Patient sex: M
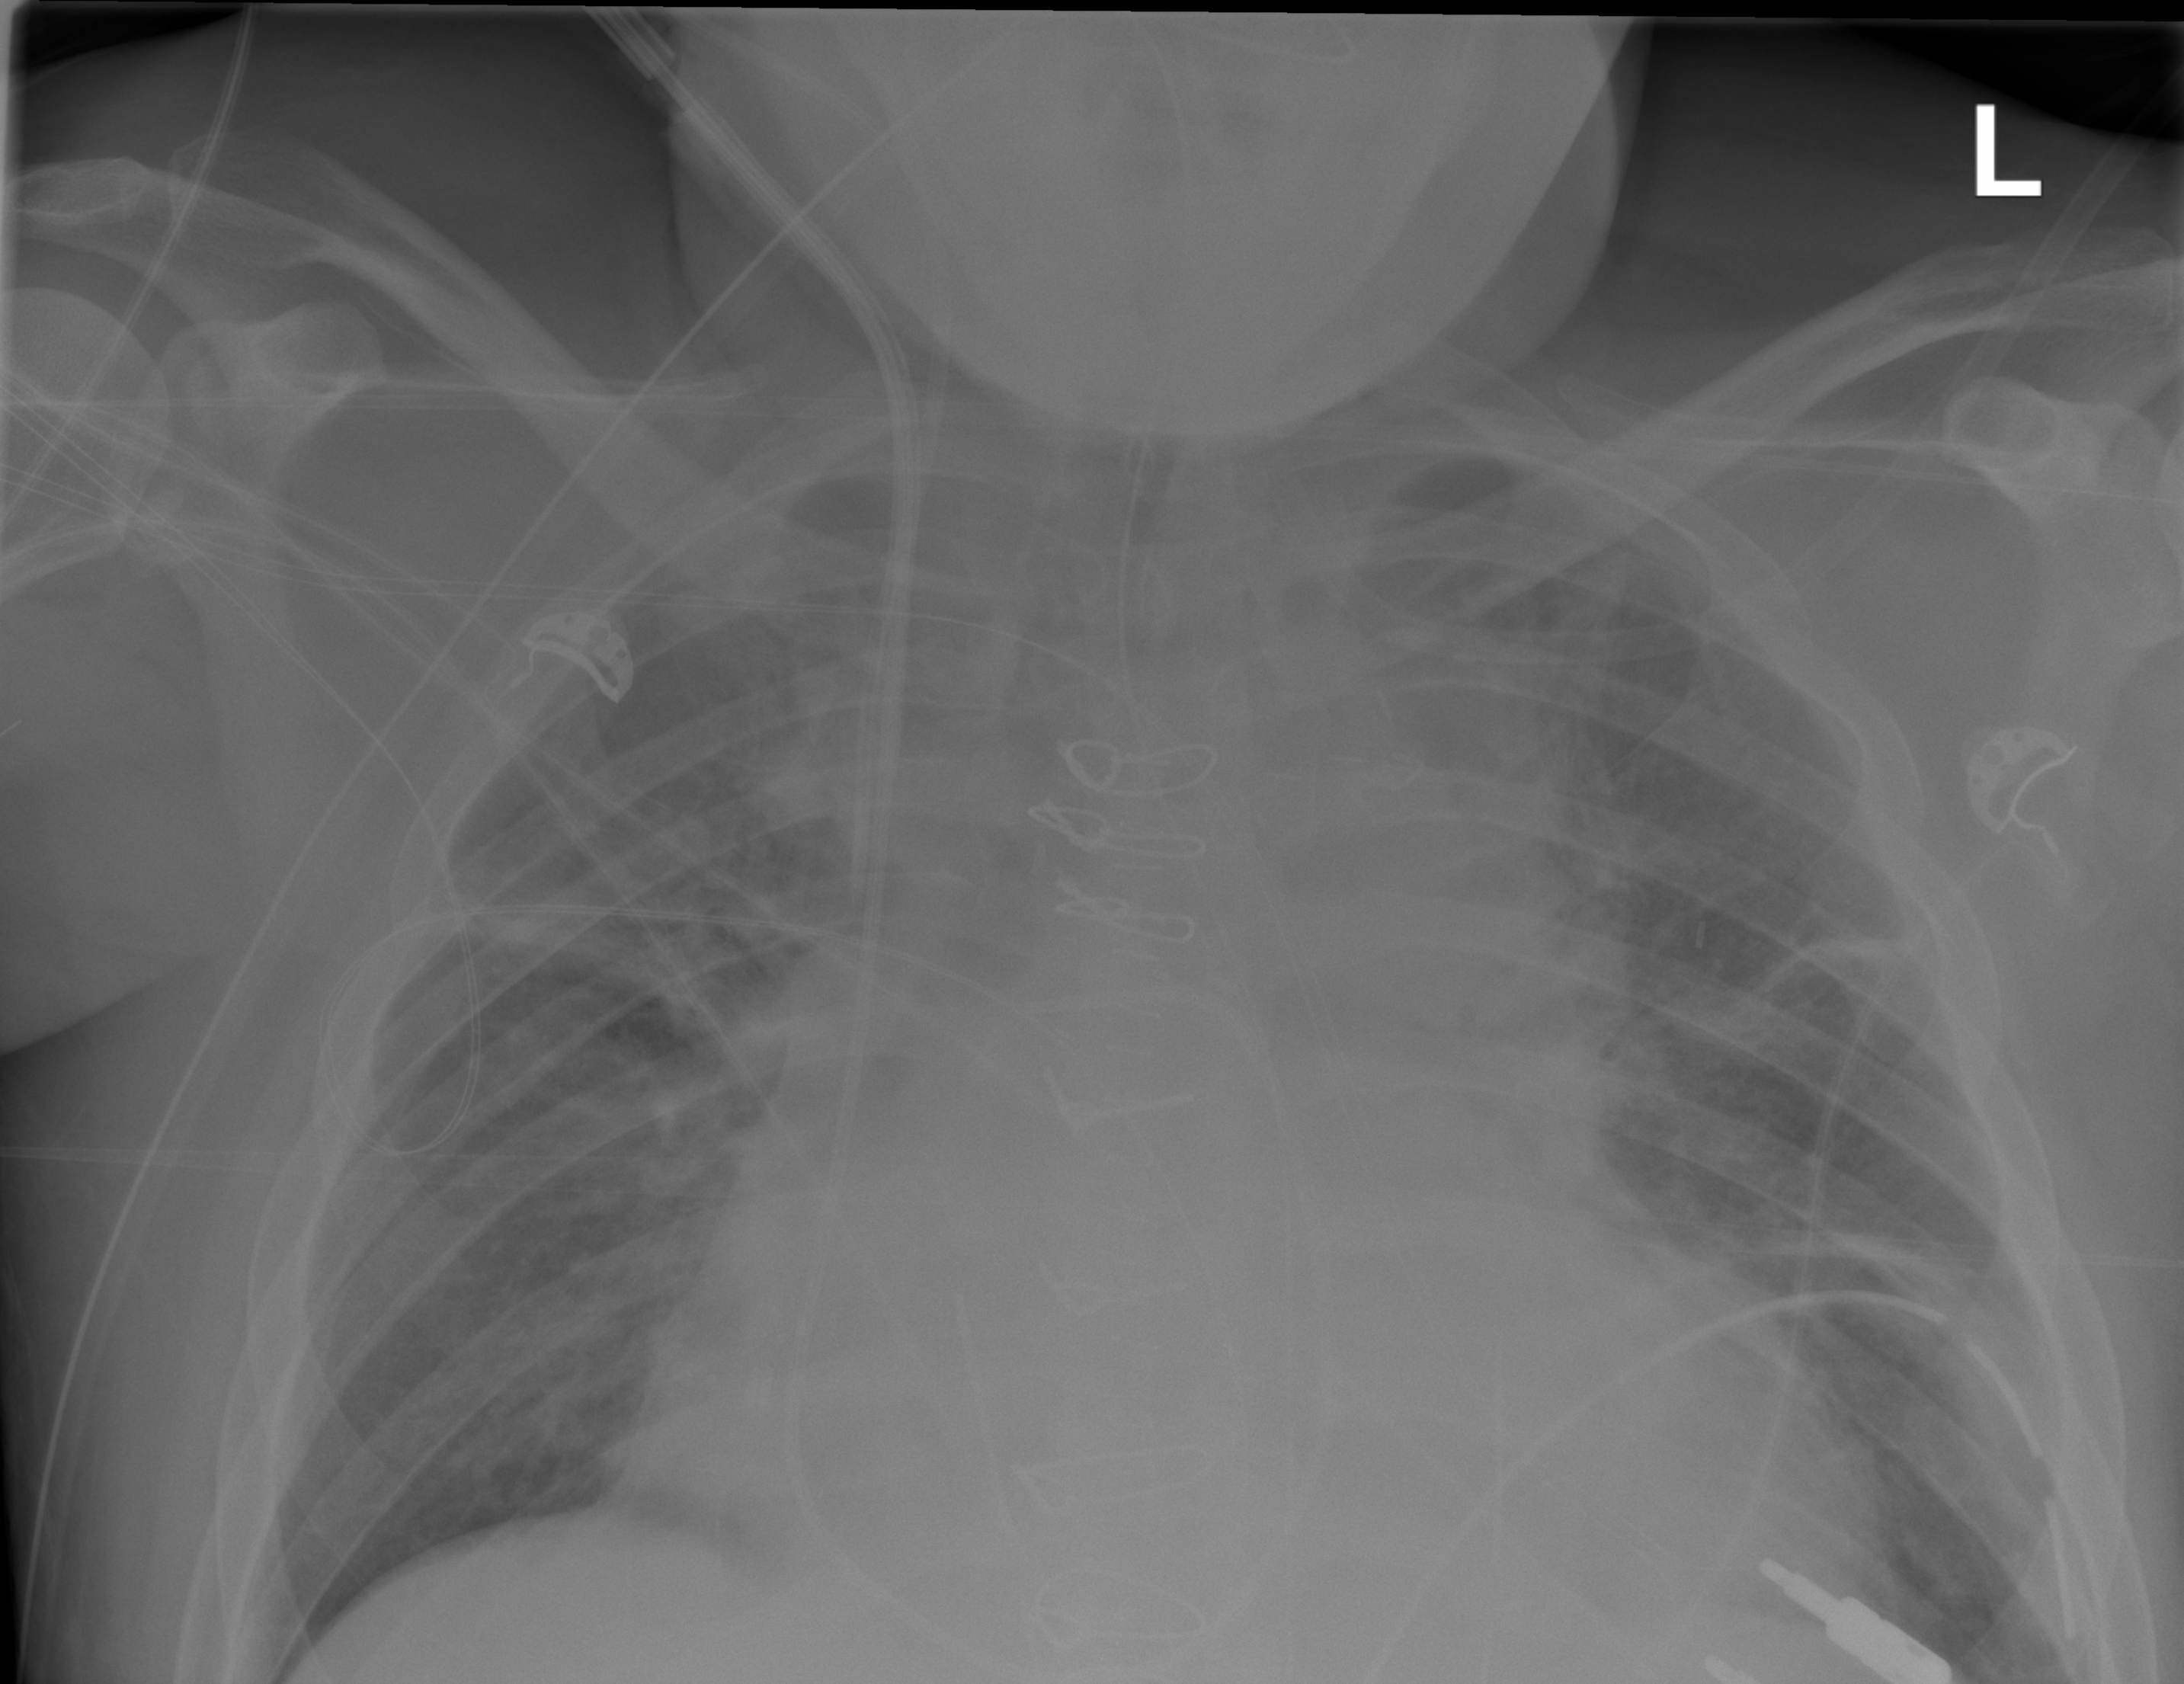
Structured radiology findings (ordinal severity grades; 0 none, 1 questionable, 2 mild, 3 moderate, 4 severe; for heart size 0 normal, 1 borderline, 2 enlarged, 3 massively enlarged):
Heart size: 3
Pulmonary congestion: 2
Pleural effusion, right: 0
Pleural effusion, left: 0
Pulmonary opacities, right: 0
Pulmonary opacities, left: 0
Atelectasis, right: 2
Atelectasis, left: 2